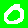
Digit: 0